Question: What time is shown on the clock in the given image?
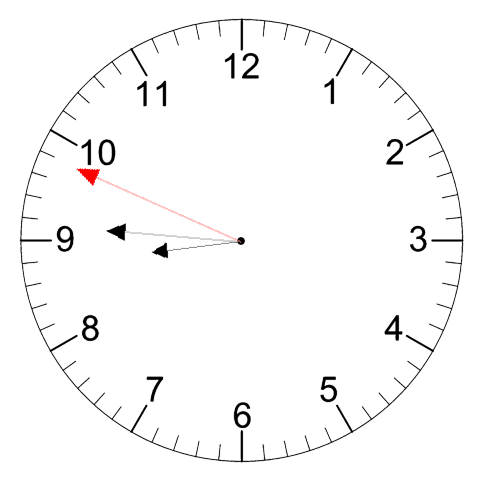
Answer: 08:45:49